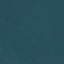
Land use / land cover: SeaLake